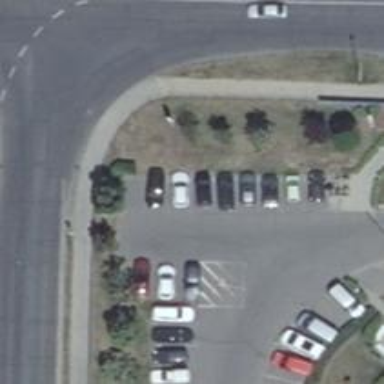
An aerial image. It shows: Parking aisle with diagonal parking lanes. The surface of the road is asphalt.